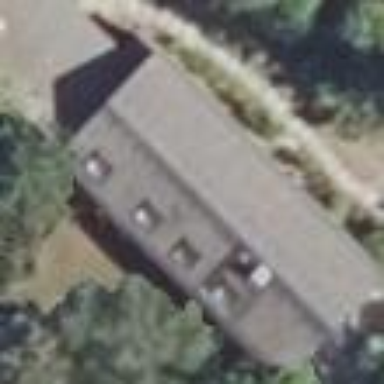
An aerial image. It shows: Gabled building.